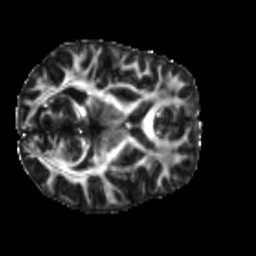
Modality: FA
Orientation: axial
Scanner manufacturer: siemens
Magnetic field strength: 3 T
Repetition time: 4 s
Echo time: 0.0594 s